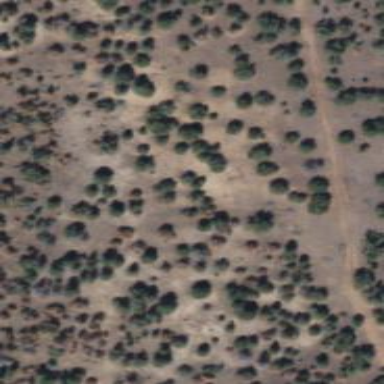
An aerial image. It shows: Area covered in scrub vegetation.